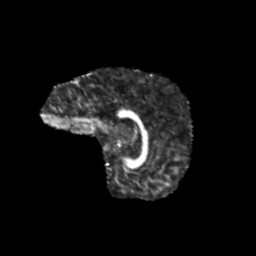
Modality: FA
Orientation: sagittal
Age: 10
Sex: female
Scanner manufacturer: siemens
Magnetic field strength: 3 T
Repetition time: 3.8 s
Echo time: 0.07 s